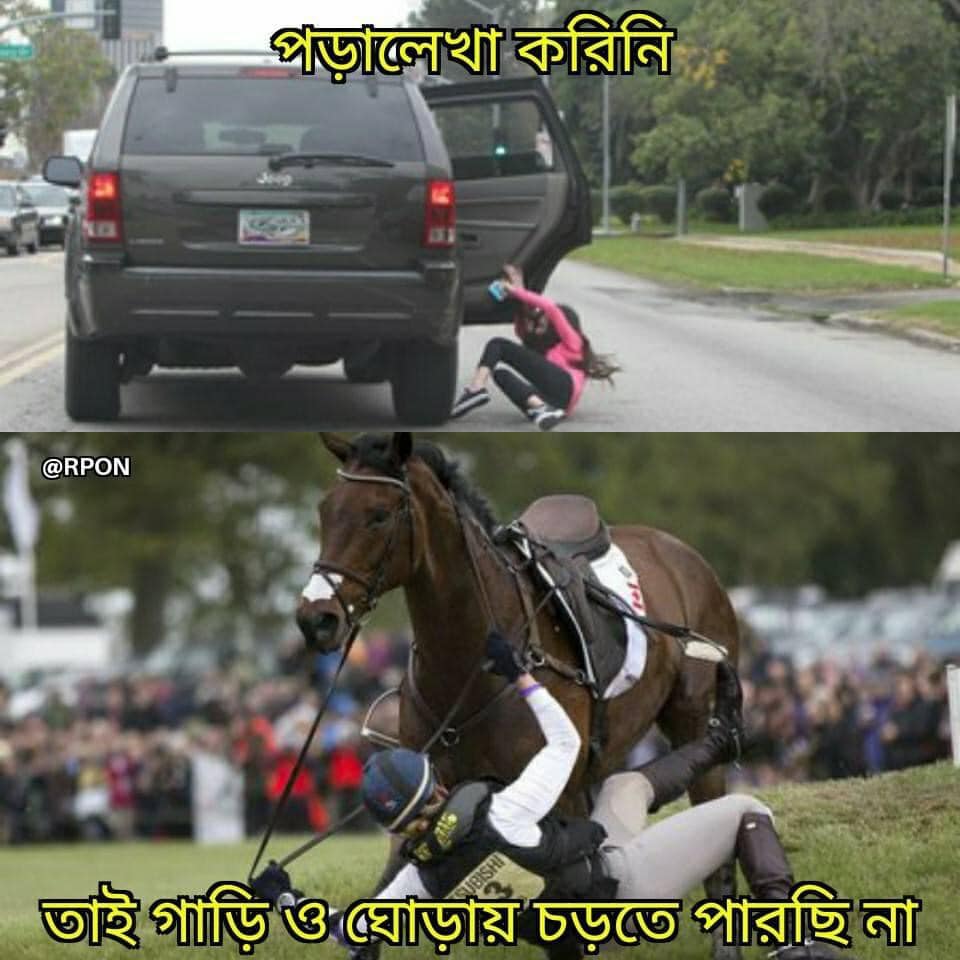
Text: পড়ালেখা করিনি তাই গাড়ি ও ঘোড়ায় চড়তে পারছি না
Label: Non Hate